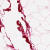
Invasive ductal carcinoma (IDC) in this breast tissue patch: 0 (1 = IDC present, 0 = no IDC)